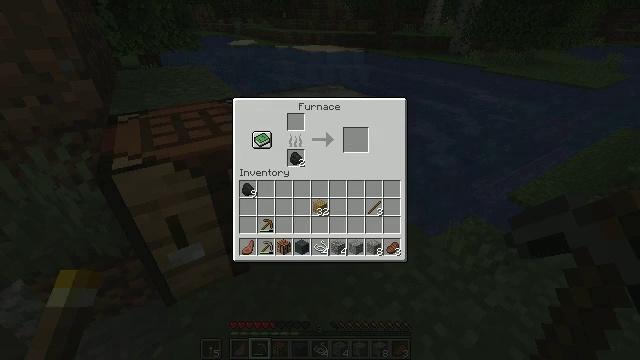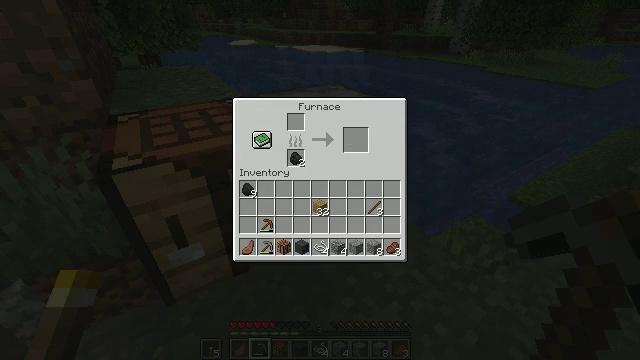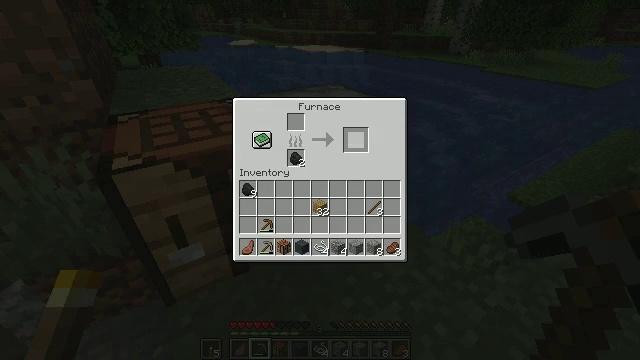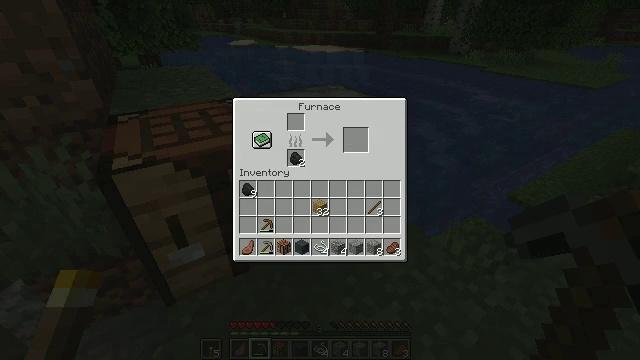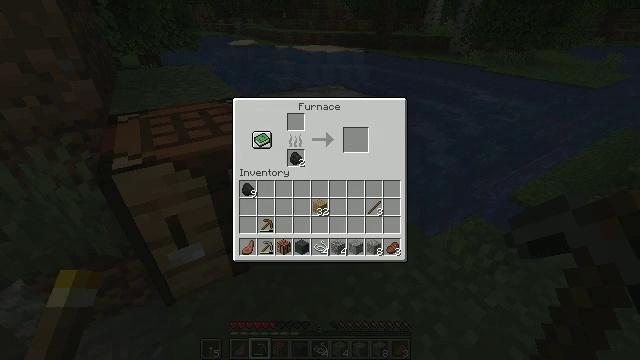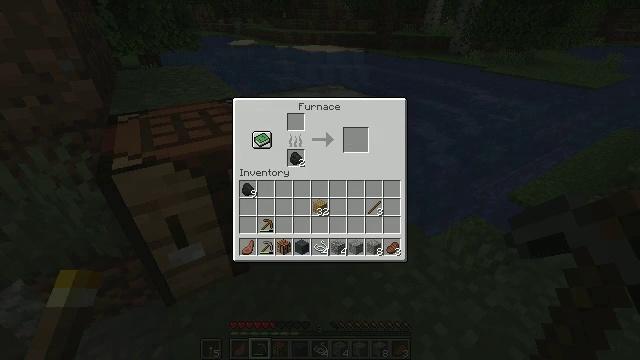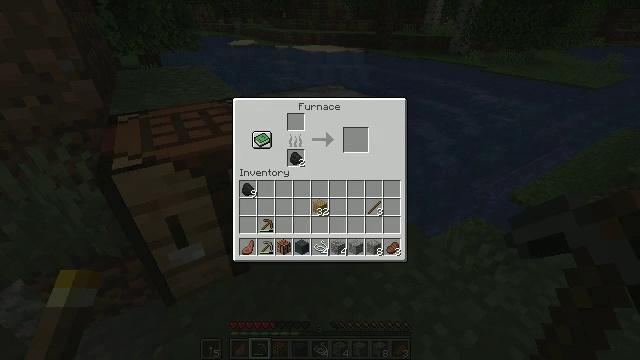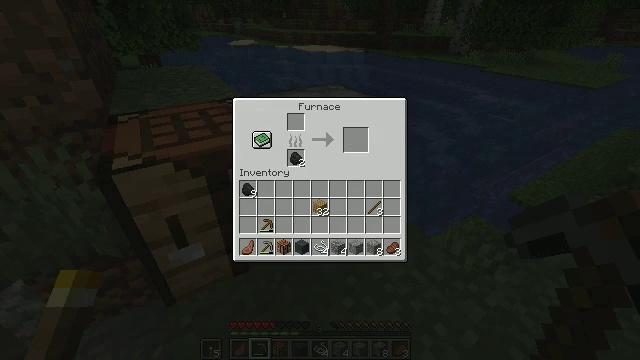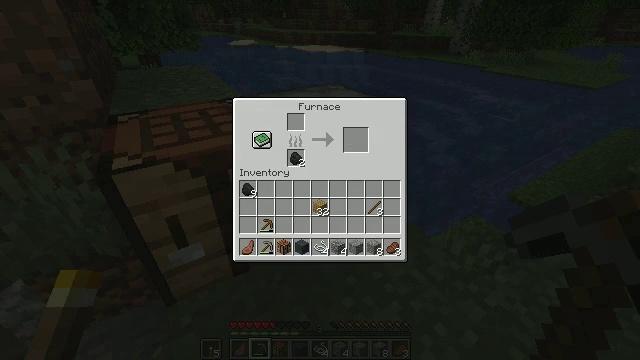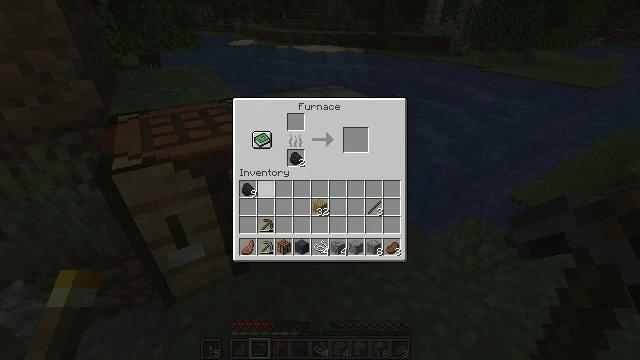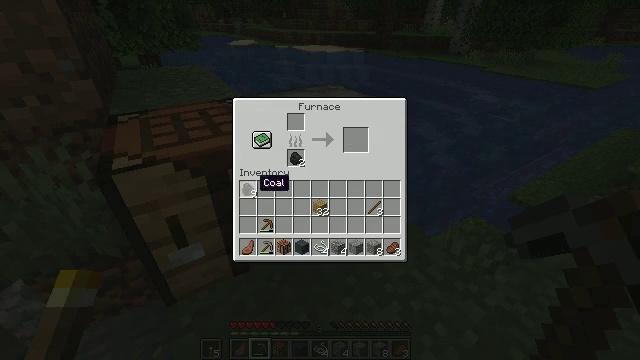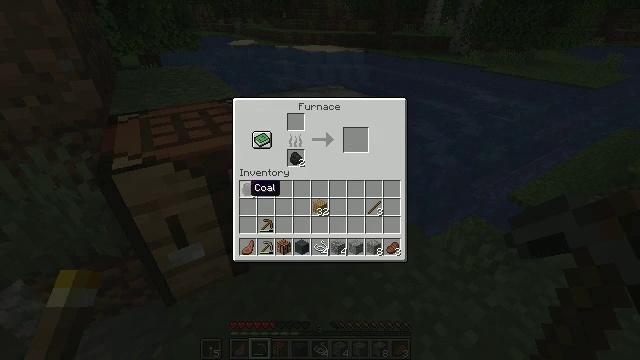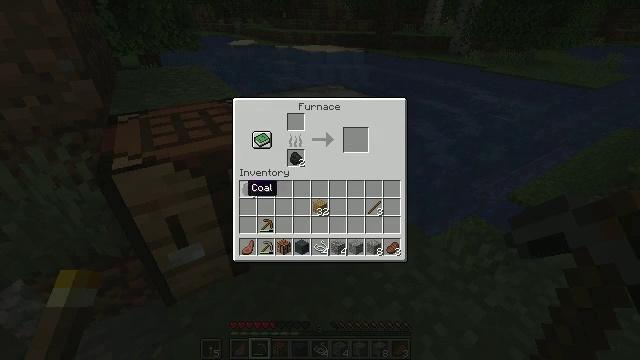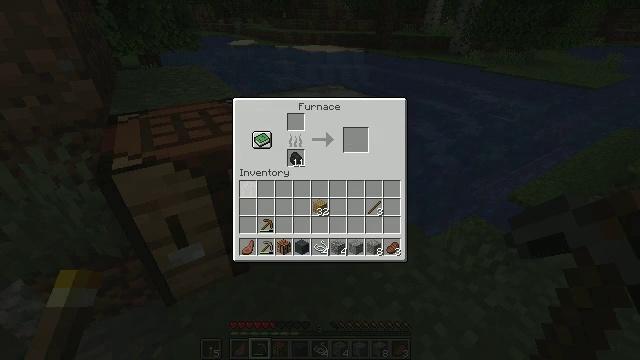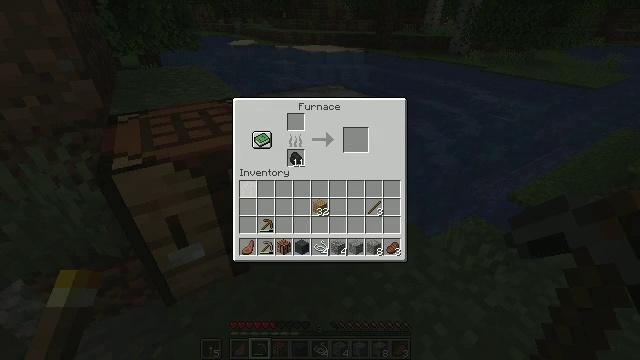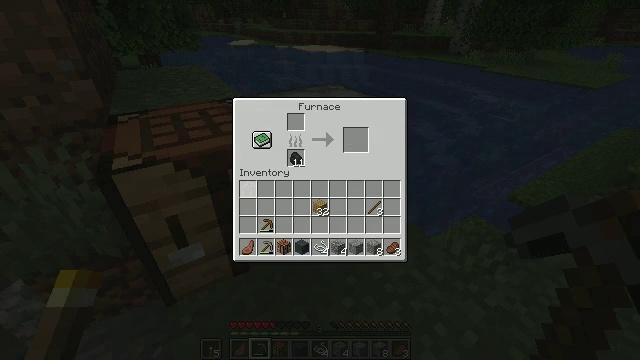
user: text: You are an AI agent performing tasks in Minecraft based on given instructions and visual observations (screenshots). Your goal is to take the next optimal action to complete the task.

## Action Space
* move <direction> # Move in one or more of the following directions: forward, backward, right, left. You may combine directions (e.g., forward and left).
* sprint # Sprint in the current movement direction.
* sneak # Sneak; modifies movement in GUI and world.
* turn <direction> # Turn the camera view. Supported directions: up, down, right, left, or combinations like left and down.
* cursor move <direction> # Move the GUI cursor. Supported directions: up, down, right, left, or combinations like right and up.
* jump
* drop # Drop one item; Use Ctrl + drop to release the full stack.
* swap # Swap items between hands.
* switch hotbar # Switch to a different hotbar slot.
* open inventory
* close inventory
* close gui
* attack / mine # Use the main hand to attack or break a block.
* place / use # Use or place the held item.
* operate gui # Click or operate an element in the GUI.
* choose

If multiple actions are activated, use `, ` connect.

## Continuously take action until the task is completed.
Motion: motion action
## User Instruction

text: Open a crafting table to craft a fishing rod.
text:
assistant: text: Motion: sneak
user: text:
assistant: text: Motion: sneak, turn left and down
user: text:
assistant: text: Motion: sneak, turn left and down
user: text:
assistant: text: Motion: sneak, turn left and down
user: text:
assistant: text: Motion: sneak, turn left
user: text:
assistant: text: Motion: sneak
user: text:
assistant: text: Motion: sneak
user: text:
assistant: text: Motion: sneak
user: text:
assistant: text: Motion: sneak, turn left
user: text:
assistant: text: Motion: sneak, turn left and down
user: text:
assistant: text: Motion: sneak, turn left
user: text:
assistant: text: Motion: sneak
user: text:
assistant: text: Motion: sneak, attack / mine
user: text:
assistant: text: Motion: sneak, attack / mine
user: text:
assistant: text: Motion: sneak, attack / mine
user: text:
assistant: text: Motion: sneak
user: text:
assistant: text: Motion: sneak
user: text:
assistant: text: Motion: sneak
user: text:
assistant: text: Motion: sneak
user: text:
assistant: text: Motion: sneak
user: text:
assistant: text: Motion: sneak
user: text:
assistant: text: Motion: sneak
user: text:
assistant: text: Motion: sneak, turn right and down
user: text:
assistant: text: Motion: sneak, turn right and down
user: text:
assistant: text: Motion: sneak, turn right and down
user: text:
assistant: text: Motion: sneak, turn right
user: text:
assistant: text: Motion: sneak, turn right
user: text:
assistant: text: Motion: sneak, turn right
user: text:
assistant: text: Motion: sneak
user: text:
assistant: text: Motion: sneak